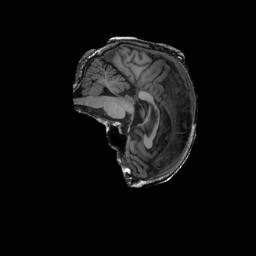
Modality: T1w
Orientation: sagittal
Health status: ill
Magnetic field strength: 3 T